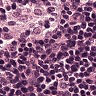
Metastatic tissue present: no